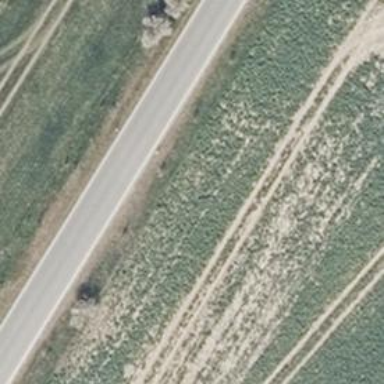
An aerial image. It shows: Tertiary road with asphalt surface.